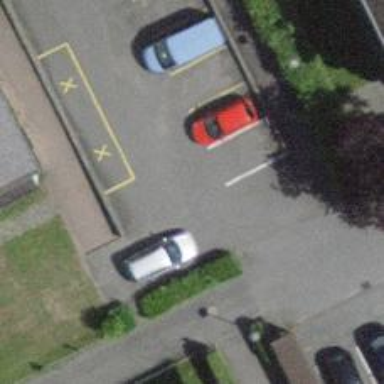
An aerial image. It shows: Asphalt parking aisle off service road.